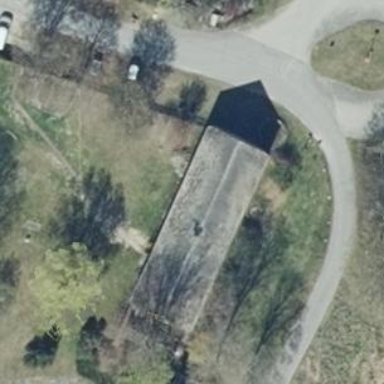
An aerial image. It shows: Gabled grey roof on farm auxiliary building. The roof is oriented along the length of the structure.